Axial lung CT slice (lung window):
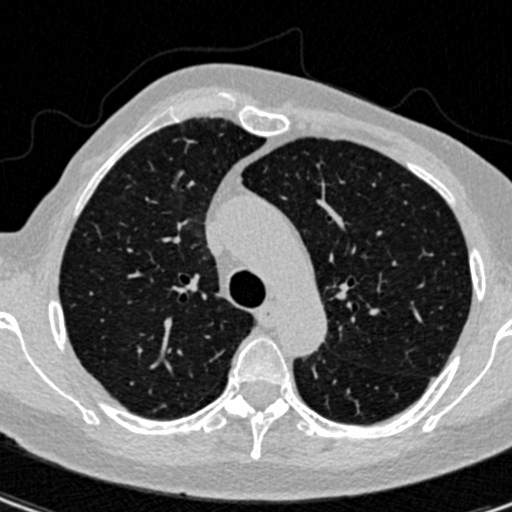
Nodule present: no